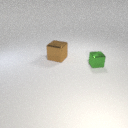
small green metal cube to the right of large brown metal cube